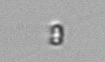
Label: Chaetoceros